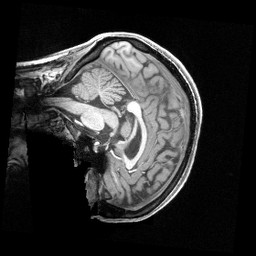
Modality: T1w
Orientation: sagittal
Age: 22
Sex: female
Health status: healthy
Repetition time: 2.4 s
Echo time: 0.00222 s